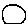
Label: circle